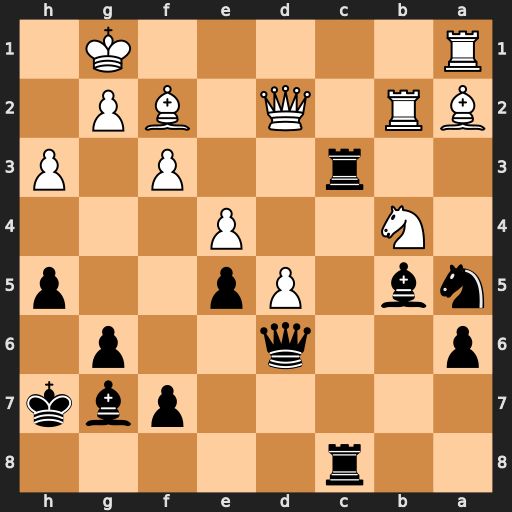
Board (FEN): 2r5/5pbk/p2q2p1/nb1Pp2p/1N2P3/2r2P1P/BR1Q1BP1/R5K1
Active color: b
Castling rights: -
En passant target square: -
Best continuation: Bh6 Qe1 Rc1